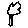
Label: tree